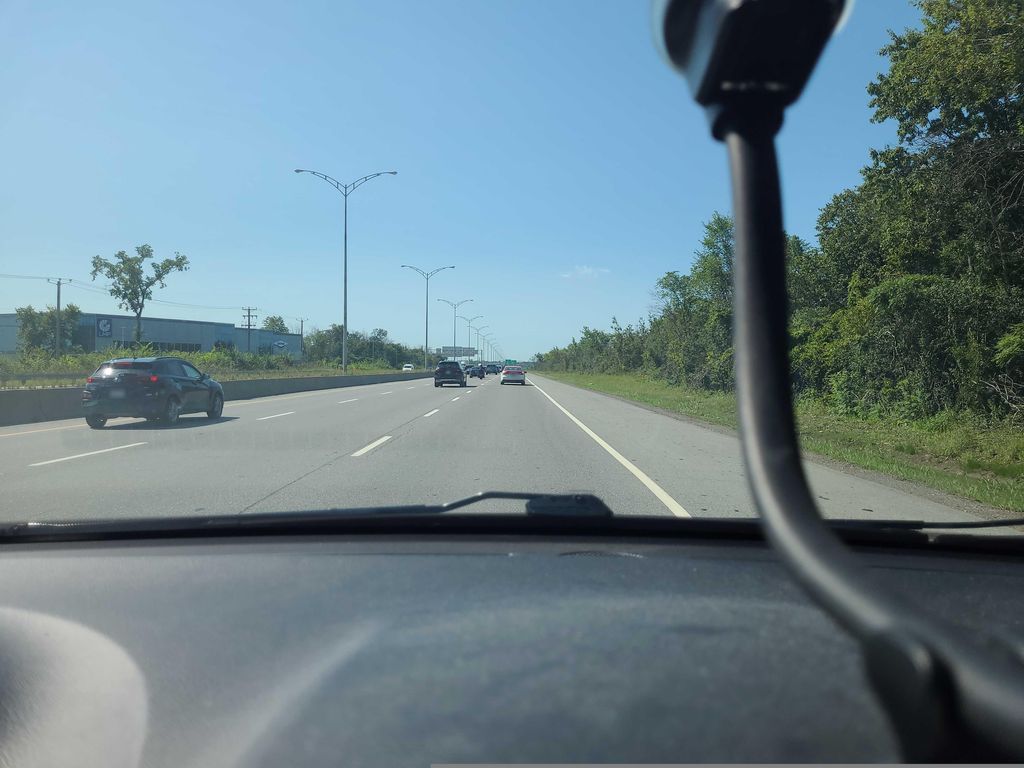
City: montreal